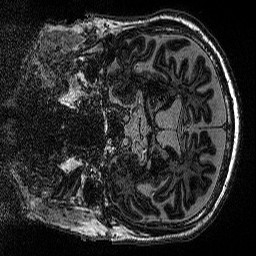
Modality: MP2RAGE
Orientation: coronal
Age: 72
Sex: male
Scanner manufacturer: siemens
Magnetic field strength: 3 T
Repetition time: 5 s
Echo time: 0.00298 s